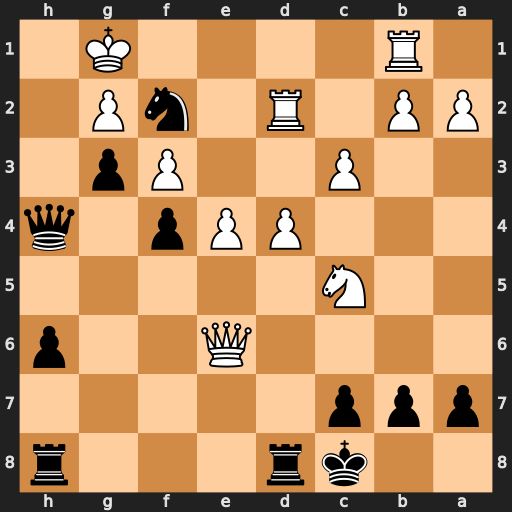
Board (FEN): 2kr3r/ppp5/4Q2p/2N5/3PPp1q/2P2Pp1/PP1R1nP1/1R4K1
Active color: b
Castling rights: -
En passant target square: -
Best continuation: Kb8 Rxf2 gxf2+